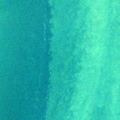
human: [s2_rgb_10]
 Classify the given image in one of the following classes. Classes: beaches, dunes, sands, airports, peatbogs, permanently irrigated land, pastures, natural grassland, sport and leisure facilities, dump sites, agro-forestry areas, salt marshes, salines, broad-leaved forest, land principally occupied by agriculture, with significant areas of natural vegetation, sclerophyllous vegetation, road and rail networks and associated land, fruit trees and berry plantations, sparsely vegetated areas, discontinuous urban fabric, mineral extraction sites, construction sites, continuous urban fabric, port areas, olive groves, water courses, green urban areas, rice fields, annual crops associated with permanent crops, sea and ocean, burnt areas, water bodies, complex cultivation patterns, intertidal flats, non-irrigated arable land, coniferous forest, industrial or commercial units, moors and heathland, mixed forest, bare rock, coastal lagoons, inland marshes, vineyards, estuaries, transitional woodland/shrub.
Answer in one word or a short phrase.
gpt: sea and ocean